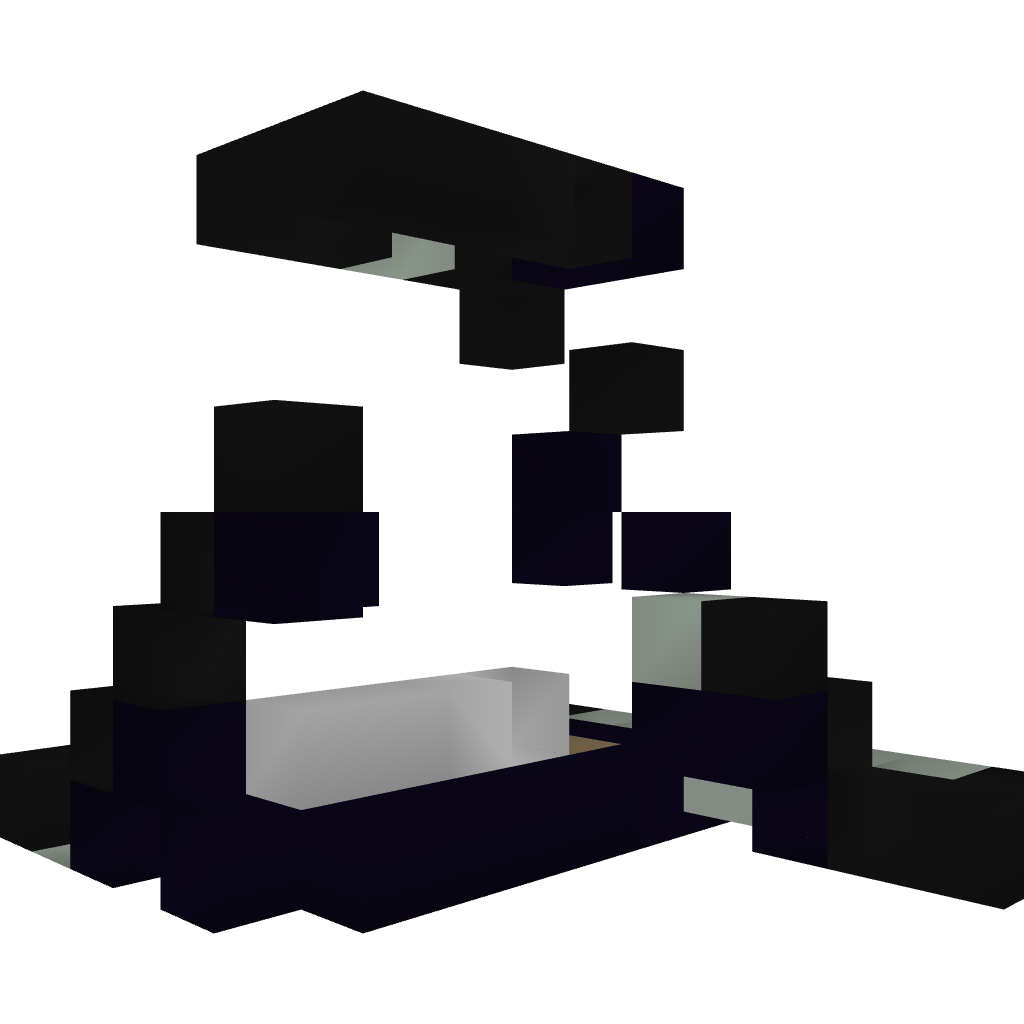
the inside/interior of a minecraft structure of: Dispenser Cannon MK 1